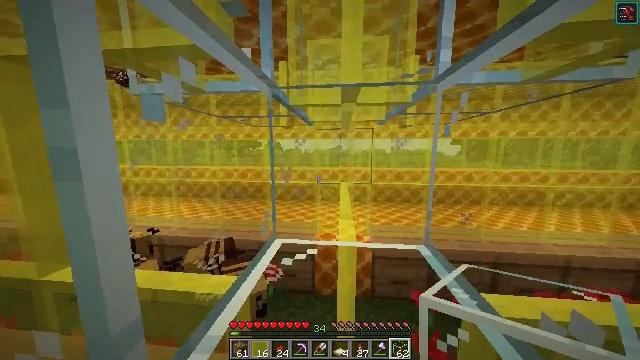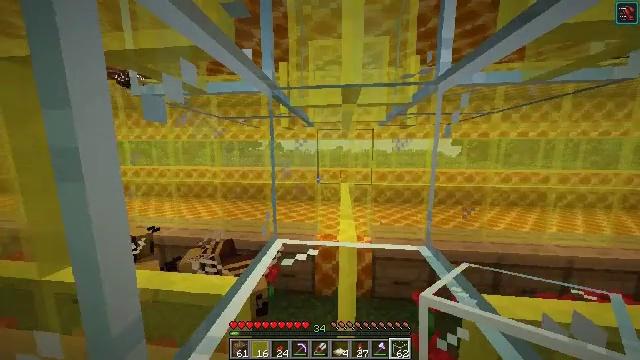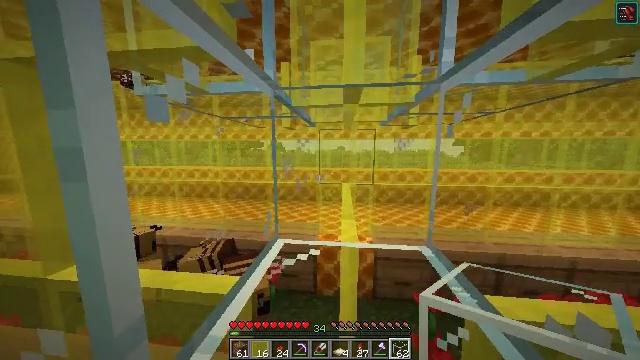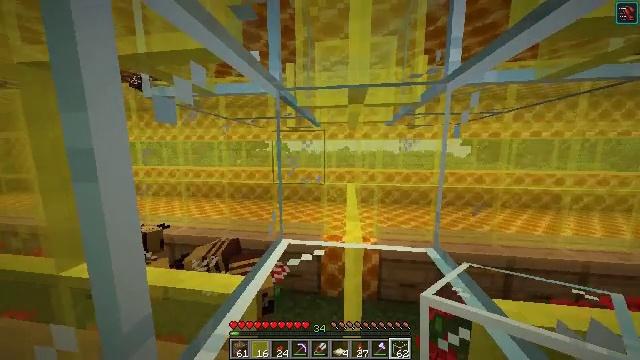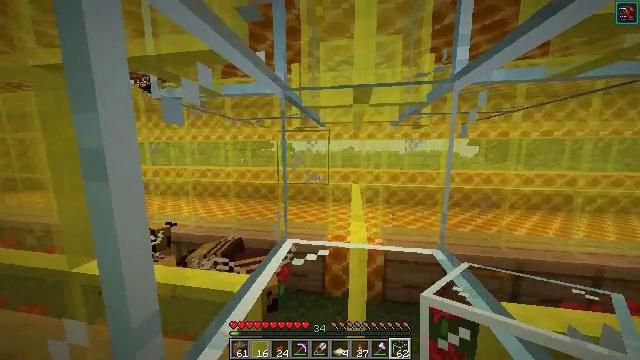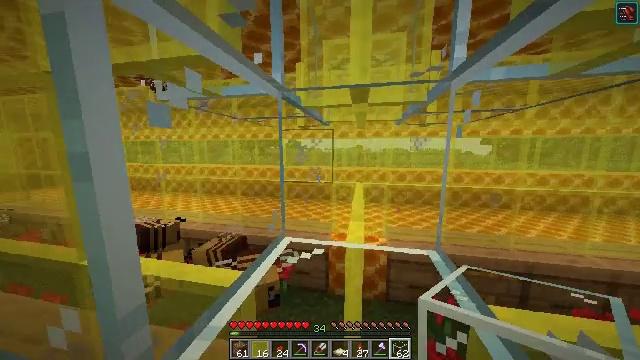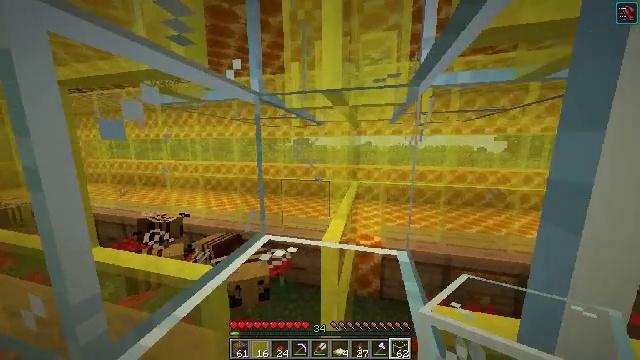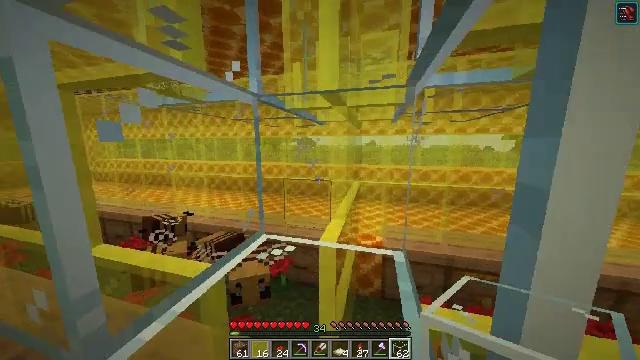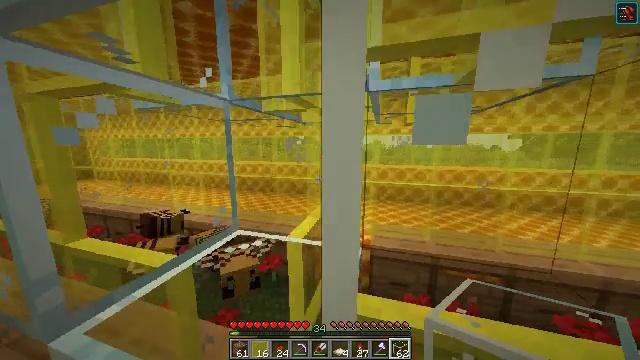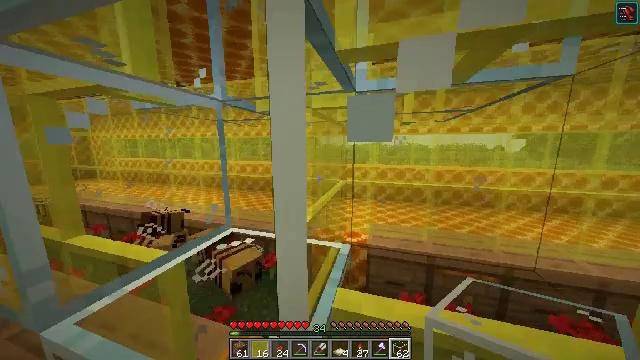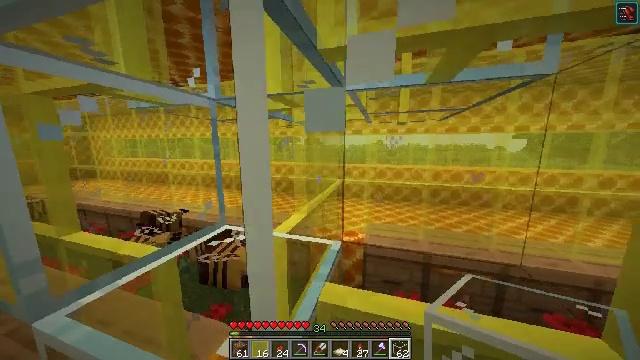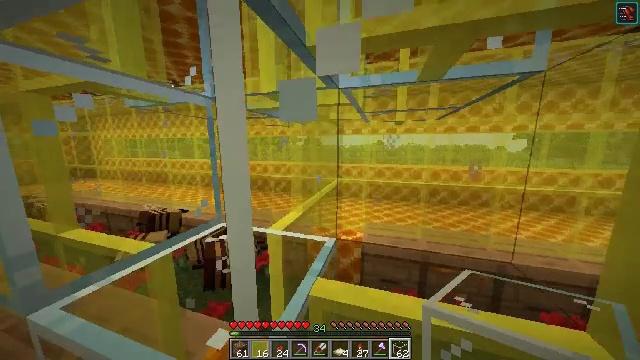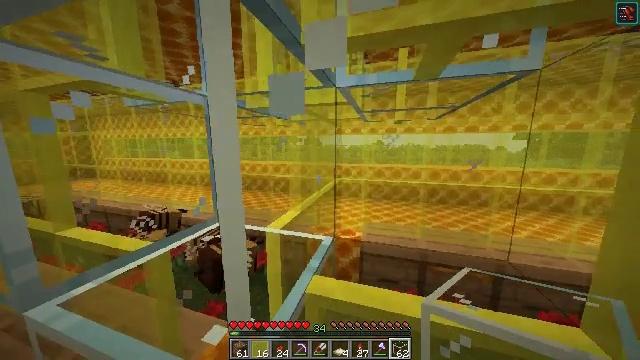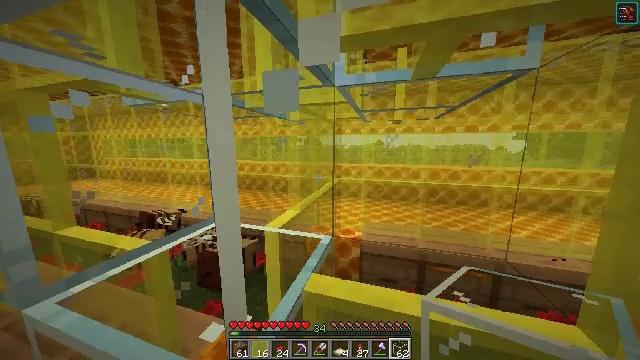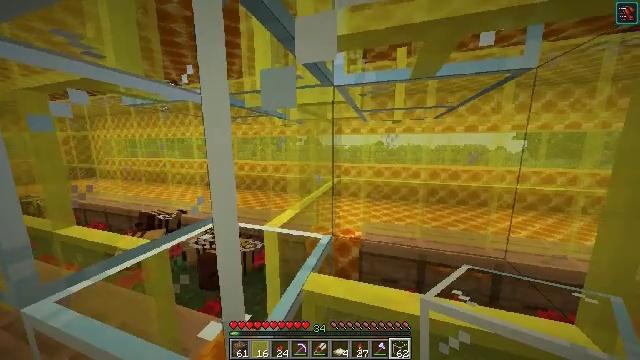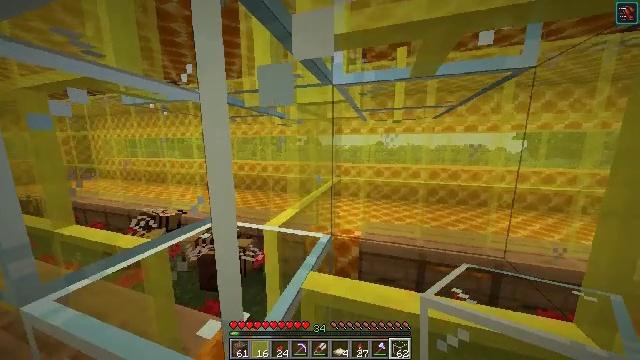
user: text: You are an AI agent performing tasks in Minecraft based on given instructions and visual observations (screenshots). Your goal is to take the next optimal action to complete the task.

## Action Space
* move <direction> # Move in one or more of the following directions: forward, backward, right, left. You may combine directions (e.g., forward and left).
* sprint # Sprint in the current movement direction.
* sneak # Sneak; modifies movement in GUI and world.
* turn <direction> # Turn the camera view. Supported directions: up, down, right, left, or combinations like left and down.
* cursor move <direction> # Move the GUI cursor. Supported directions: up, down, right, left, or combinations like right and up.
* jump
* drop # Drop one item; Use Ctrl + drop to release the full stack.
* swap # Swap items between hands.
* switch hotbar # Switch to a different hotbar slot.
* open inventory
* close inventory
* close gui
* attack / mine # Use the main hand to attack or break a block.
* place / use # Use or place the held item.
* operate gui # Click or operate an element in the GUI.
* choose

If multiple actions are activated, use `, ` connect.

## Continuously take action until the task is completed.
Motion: motion action
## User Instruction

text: Shatter the glass to collect it.
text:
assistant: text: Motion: no_op
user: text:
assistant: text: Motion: no_op
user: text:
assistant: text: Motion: turn left
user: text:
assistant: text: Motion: turn left
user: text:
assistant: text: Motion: move right, turn left
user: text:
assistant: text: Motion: move right, turn left
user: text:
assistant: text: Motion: move right, turn left
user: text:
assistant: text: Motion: turn left
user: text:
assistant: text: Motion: no_op
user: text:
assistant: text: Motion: no_op
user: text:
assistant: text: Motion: no_op
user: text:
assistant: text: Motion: no_op
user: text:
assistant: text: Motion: no_op
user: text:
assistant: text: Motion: no_op
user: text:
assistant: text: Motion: no_op
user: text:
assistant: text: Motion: no_op
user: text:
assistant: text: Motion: move left
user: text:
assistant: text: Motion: move left
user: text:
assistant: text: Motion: no_op
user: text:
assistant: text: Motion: no_op
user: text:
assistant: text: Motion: no_op
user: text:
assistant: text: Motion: no_op
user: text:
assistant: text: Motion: no_op
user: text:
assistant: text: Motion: no_op
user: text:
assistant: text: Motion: no_op
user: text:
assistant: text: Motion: no_op
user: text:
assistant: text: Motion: no_op
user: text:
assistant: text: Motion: no_op
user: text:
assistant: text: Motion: no_op
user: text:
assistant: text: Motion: no_op